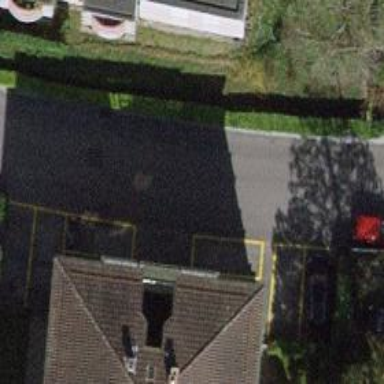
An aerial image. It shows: Asphalt road in residential area.